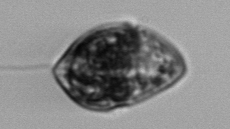
Label: Gyrodinium